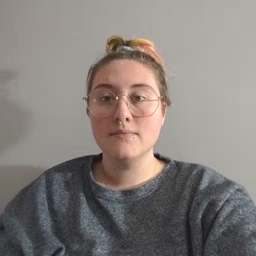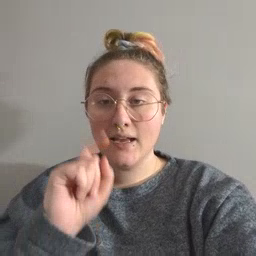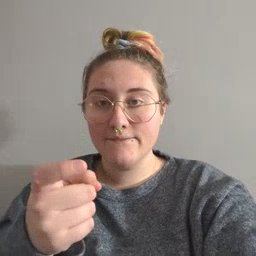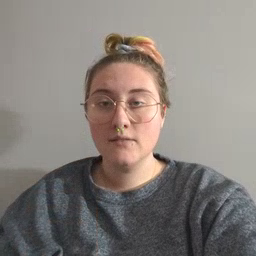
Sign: gift